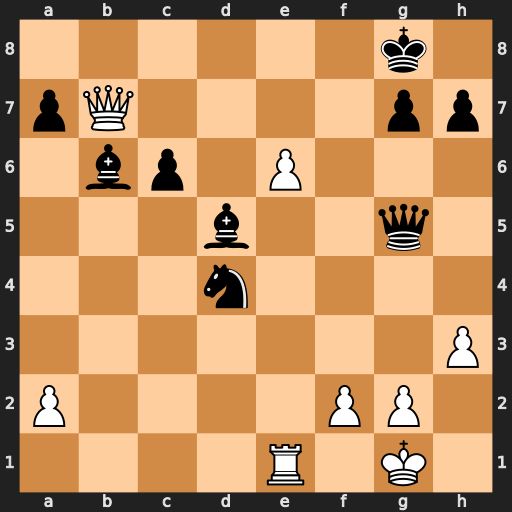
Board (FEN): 6k1/pQ4pp/1bp1P3/3b2q1/3n4/7P/P4PP1/4R1K1
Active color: w
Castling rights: -
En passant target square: -
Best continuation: Qf7+ Kh8 Qe8#